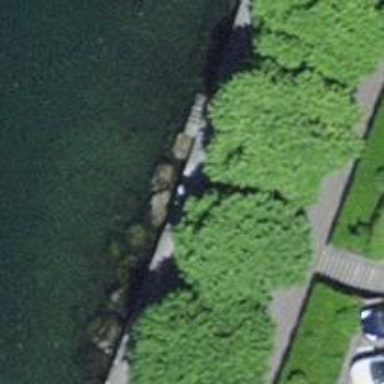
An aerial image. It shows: Blue bench.